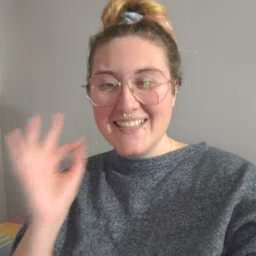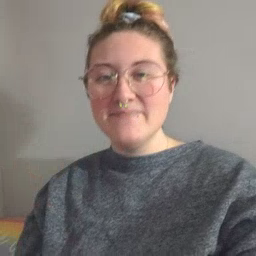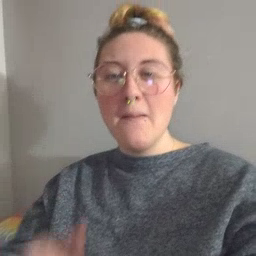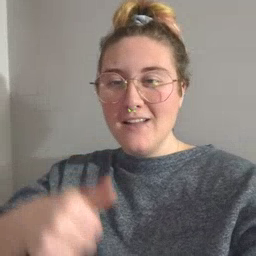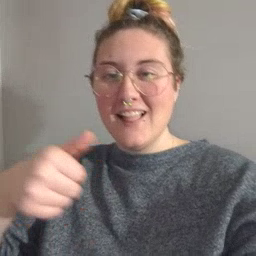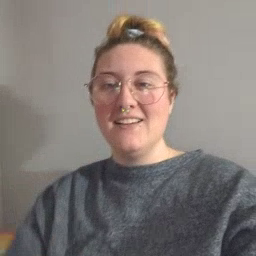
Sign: puzzle